Field crop: maize
Growth stage: 2
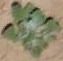
Species: chenopodium